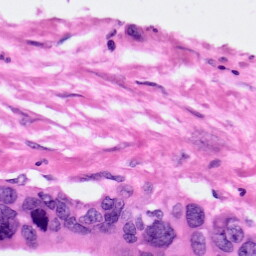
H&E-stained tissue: Pancreatic